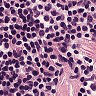
Metastatic tissue present: no